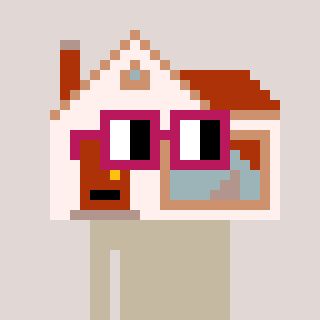
a pixel art character with square dark red glasses, a house-shaped head and a hotbrown-colored body on a warm background